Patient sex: F
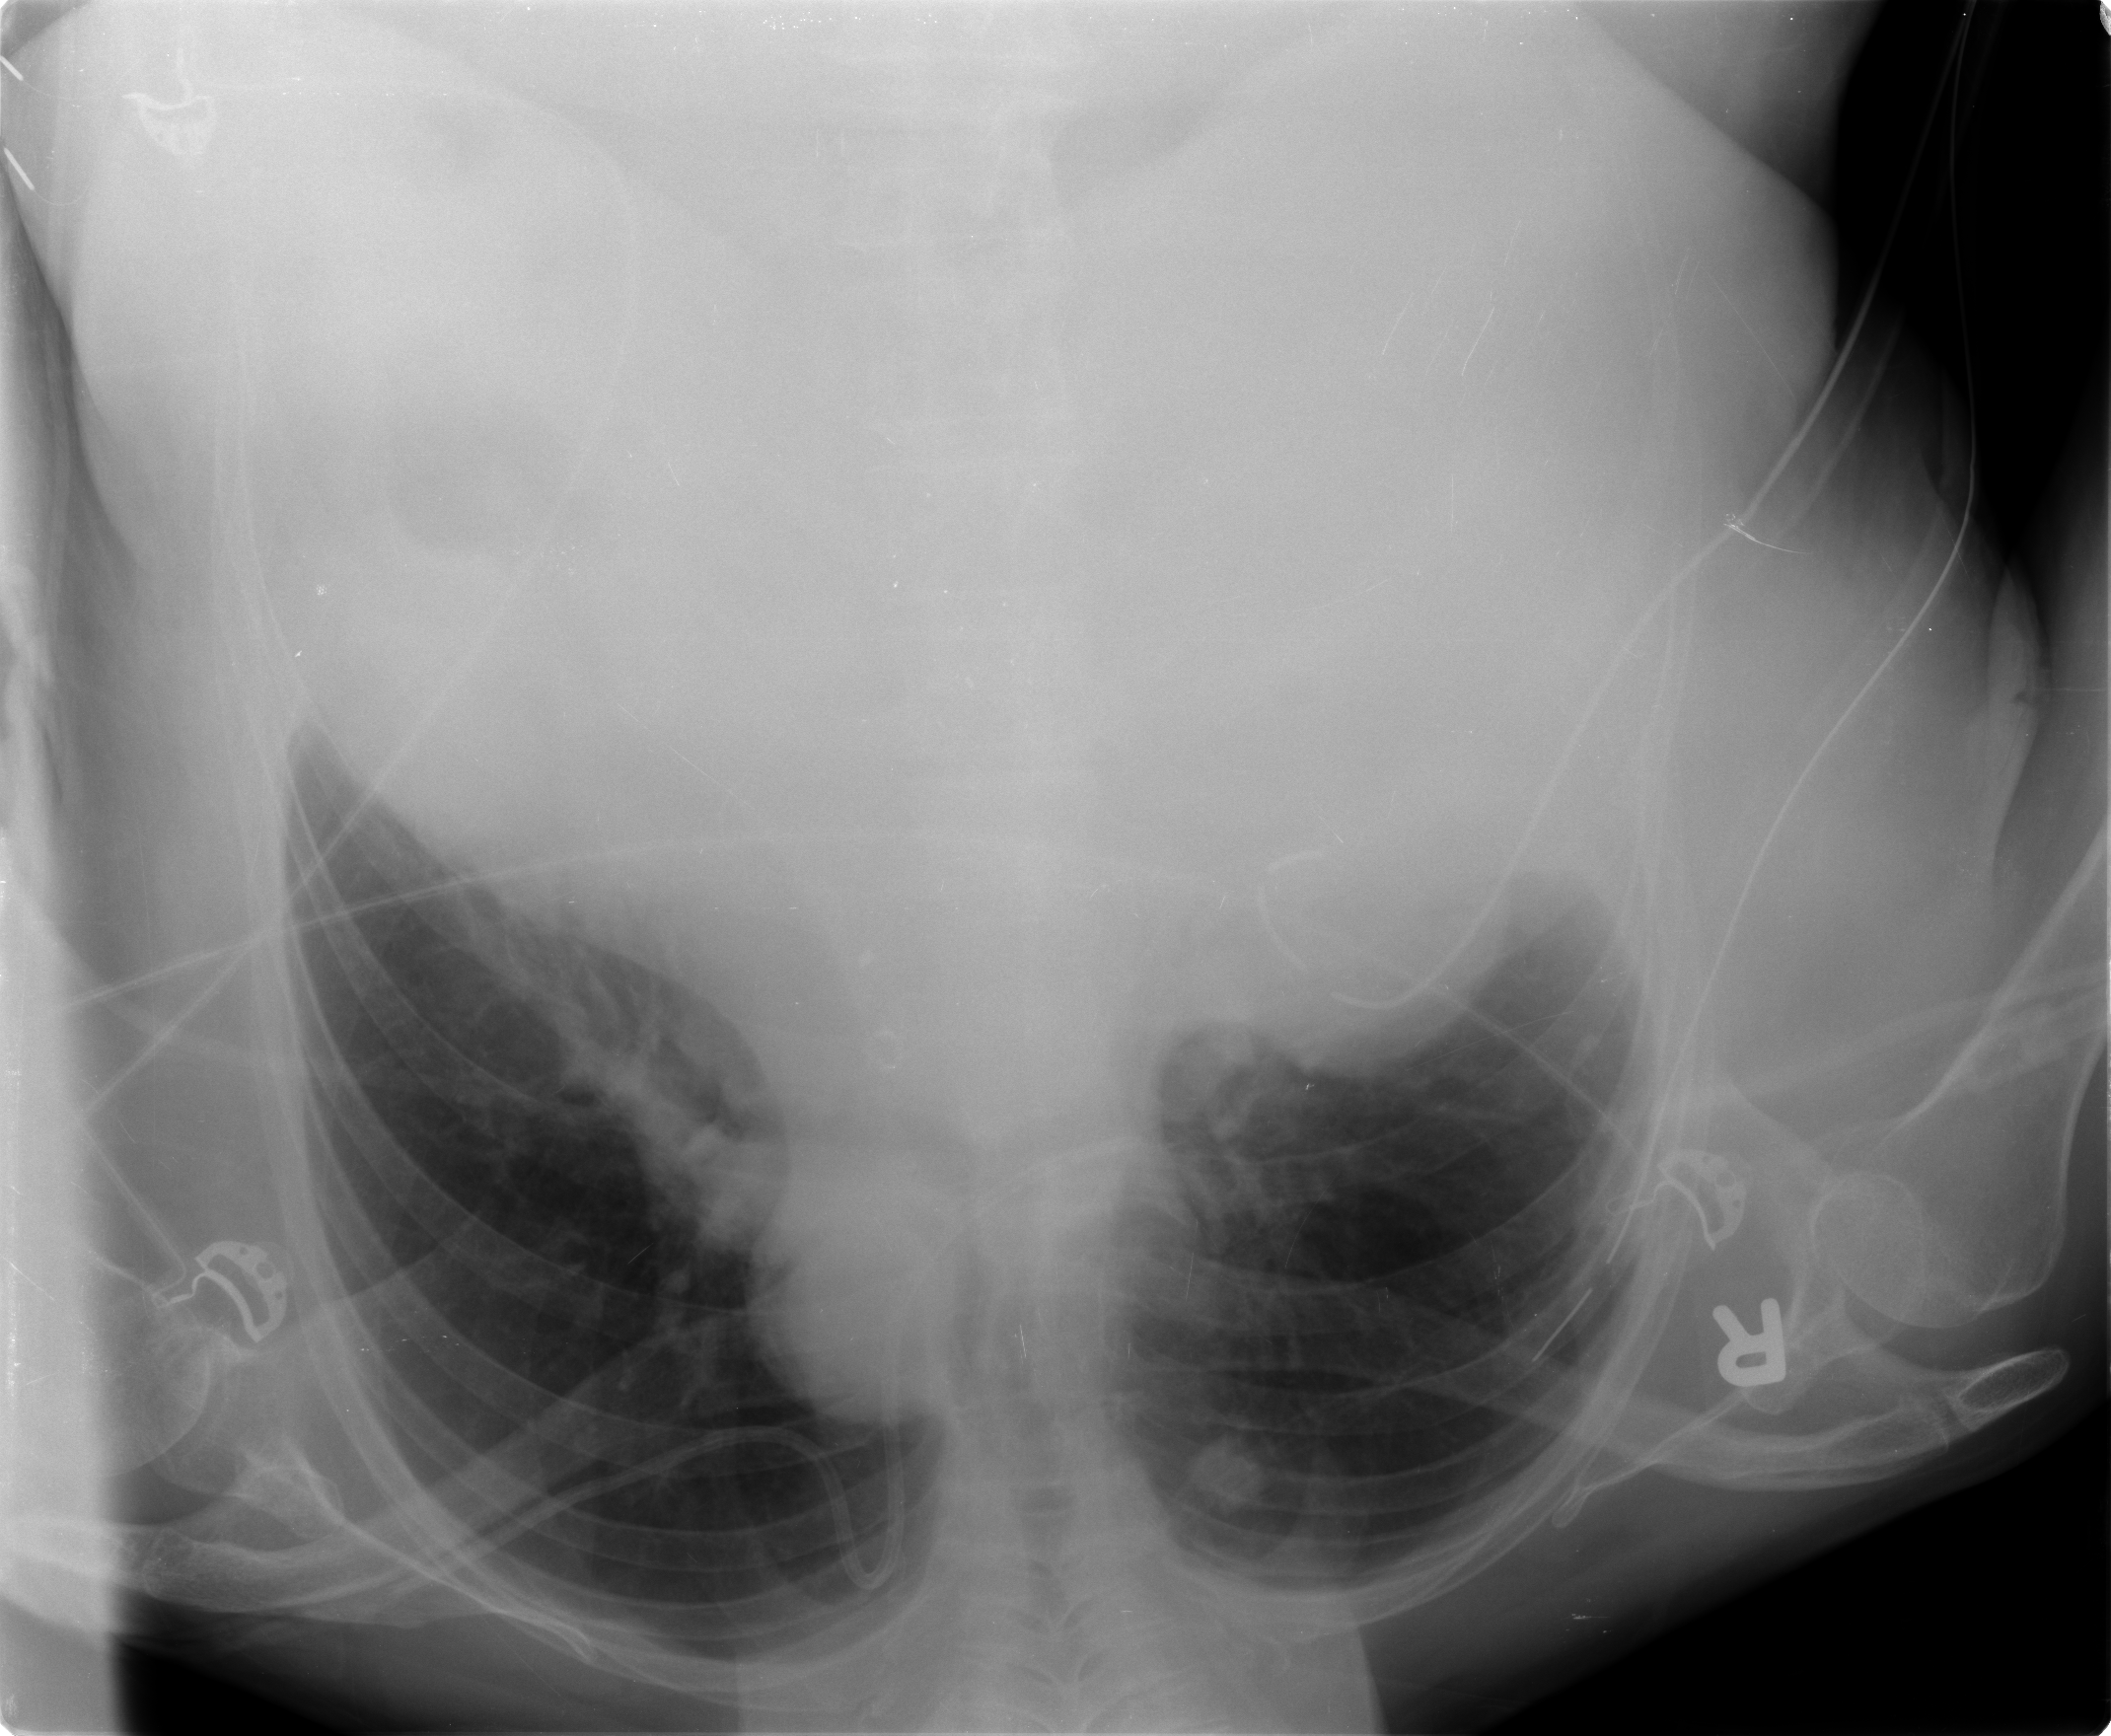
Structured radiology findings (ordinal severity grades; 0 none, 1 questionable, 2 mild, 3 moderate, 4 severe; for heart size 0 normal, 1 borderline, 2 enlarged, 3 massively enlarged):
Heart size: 2
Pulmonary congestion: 0
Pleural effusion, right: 2
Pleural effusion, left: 2
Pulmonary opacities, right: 0
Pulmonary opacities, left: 0
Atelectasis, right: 3
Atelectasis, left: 2